Aerial crown-view tile of a tropical tree (Barro Colorado Island, Panama), acquired 20250512:
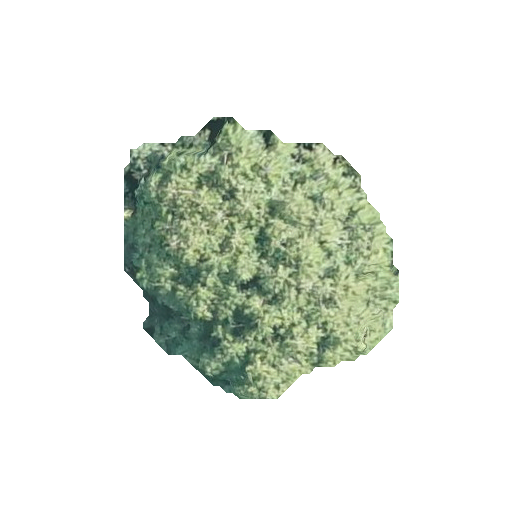
Species: Guarea guidonia
GBIF accepted scientific name: Guarea guidonia
Crown area: 83.549 m²